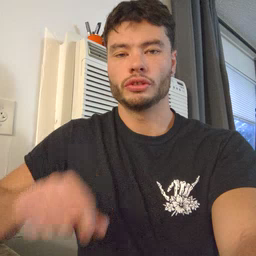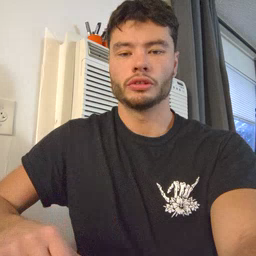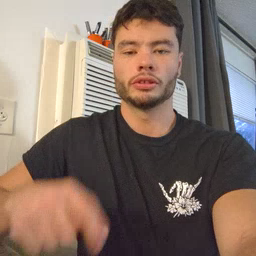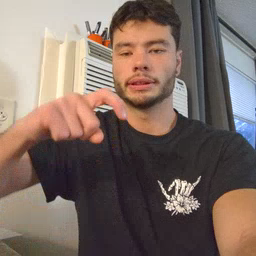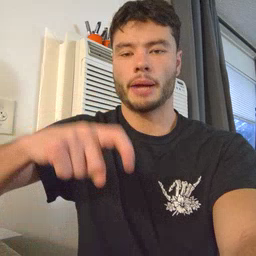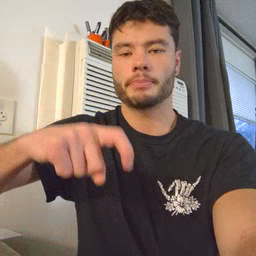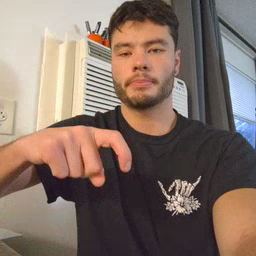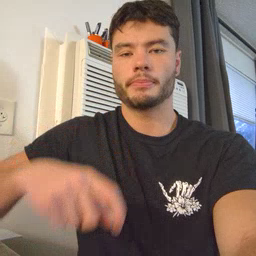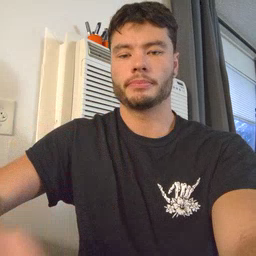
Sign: time